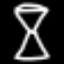
Label: hourglass